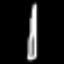
Label: pencil